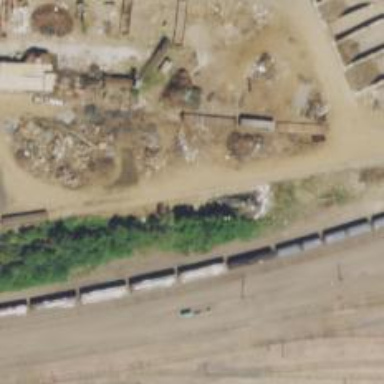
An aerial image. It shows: Abandoned railway yard.